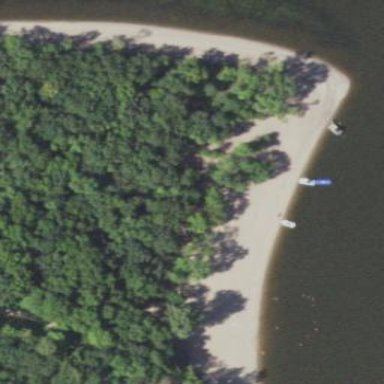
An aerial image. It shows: Beautiful beach with natural surroundings.